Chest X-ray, PA view. Patient: 24 years old, sex M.
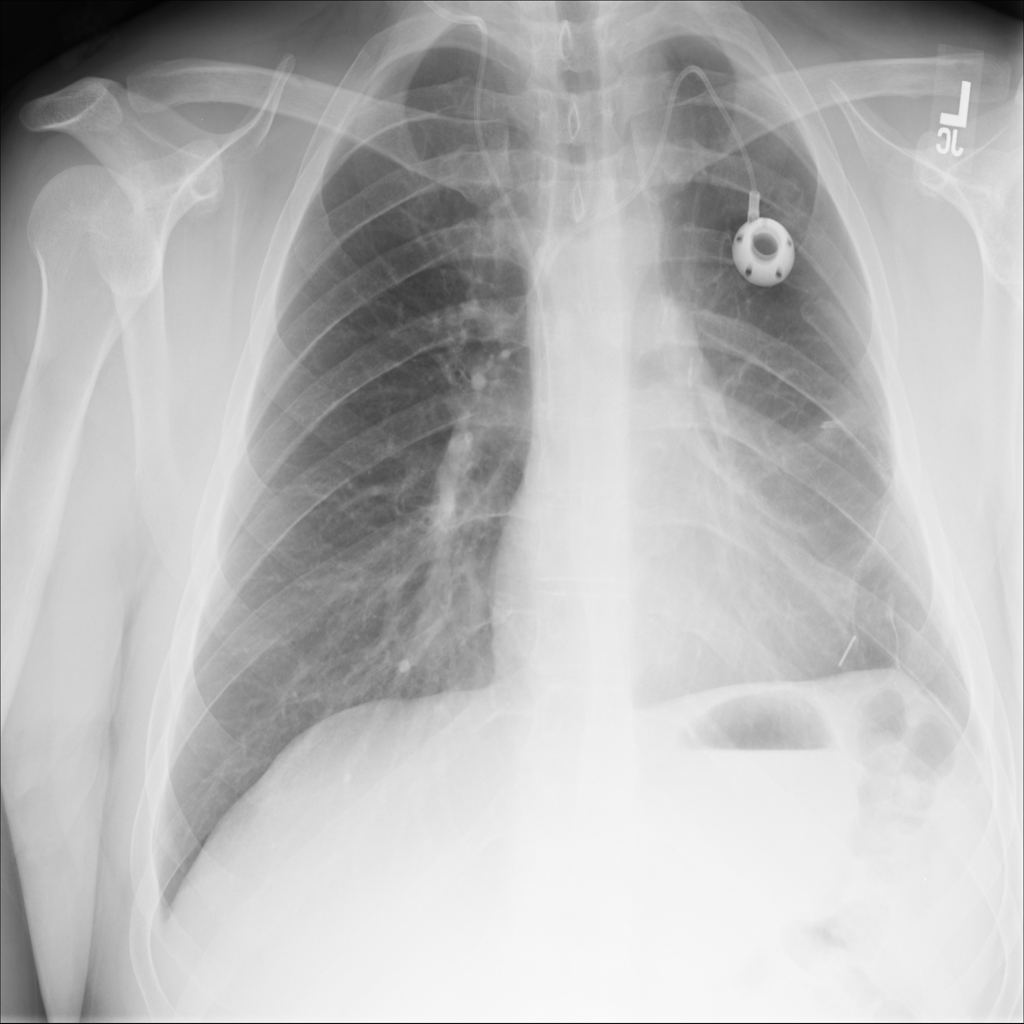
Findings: No Finding